Interaction volume radius: 10 \u00c5
Interaction volume height: 15 \u00c5
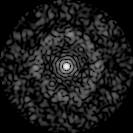
Disorder parameter: 0.874